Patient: sex M, age 71
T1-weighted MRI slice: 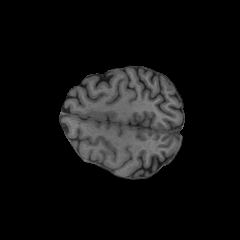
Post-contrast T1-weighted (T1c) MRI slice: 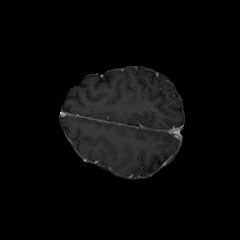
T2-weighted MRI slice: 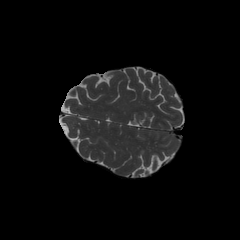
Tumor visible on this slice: no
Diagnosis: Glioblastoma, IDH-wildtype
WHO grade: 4